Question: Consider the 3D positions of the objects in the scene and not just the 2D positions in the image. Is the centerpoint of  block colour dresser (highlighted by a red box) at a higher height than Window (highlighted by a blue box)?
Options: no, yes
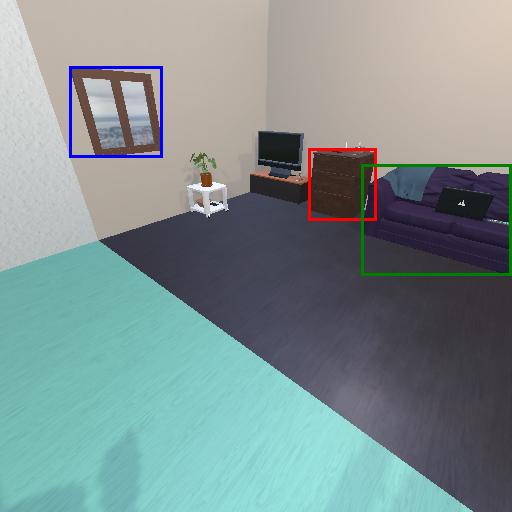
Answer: no